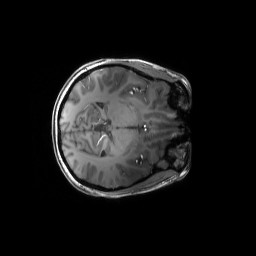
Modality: T1w
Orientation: axial
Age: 27
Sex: female
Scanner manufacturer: siemens
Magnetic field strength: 6.98 T
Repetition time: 2.37 s
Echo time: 0.00231 s